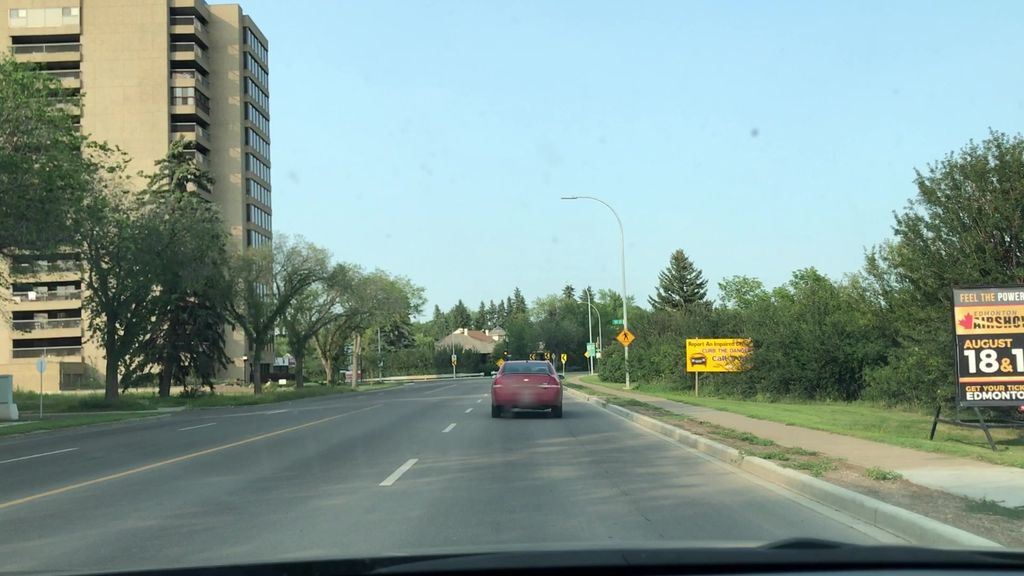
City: edmonton